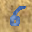
Label: 6